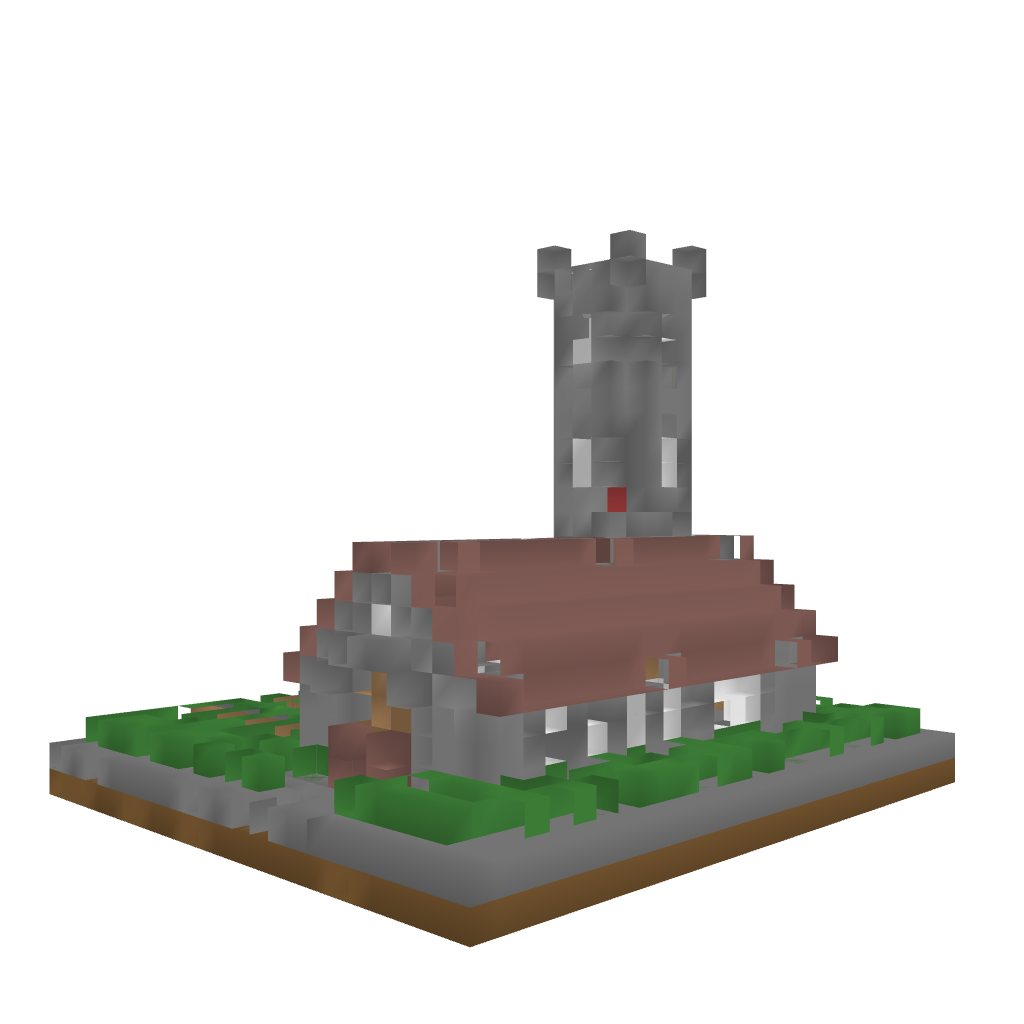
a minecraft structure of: Church With Cemetery [Updated for 1.7] bad low quality